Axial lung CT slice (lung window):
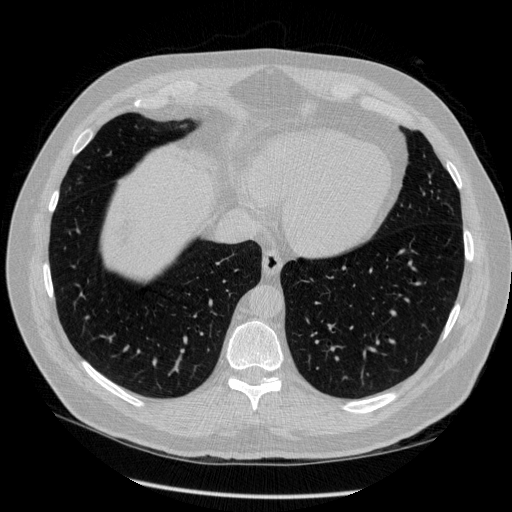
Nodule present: no